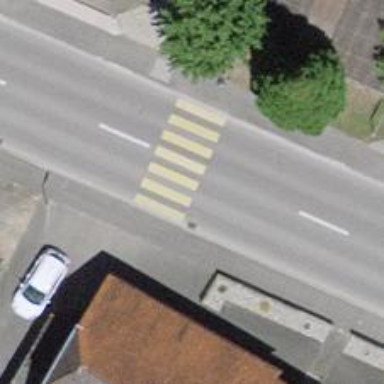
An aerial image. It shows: Zebra crossing on the road.